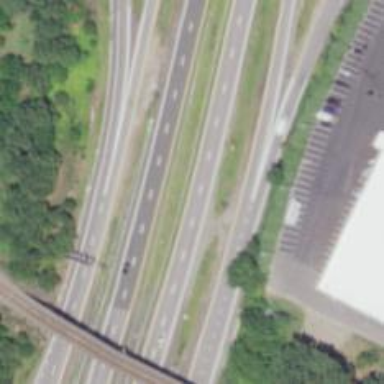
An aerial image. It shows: Motorway junction.